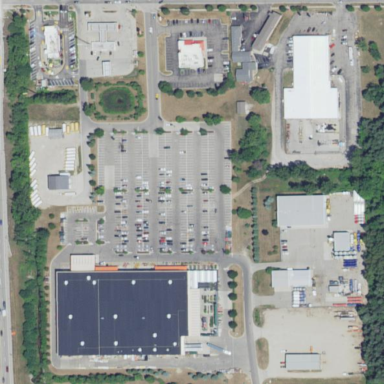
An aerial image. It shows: Retail area.